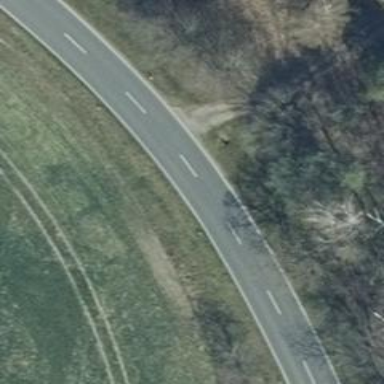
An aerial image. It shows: Secondary road with asphalt surface.